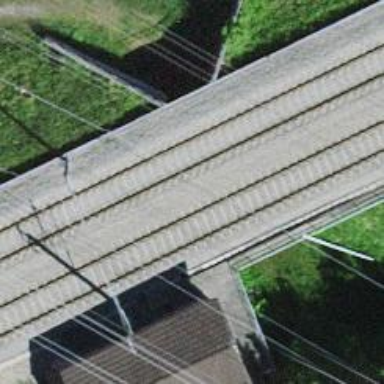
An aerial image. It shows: Bridge with single railway track electrified by contact line.